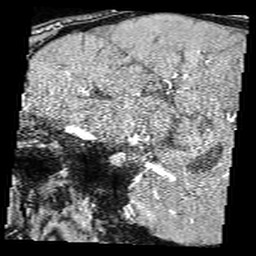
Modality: angio
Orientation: sagittal
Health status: ill
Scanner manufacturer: philips
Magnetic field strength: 3 T
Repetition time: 0.018 s
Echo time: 0.003454 s